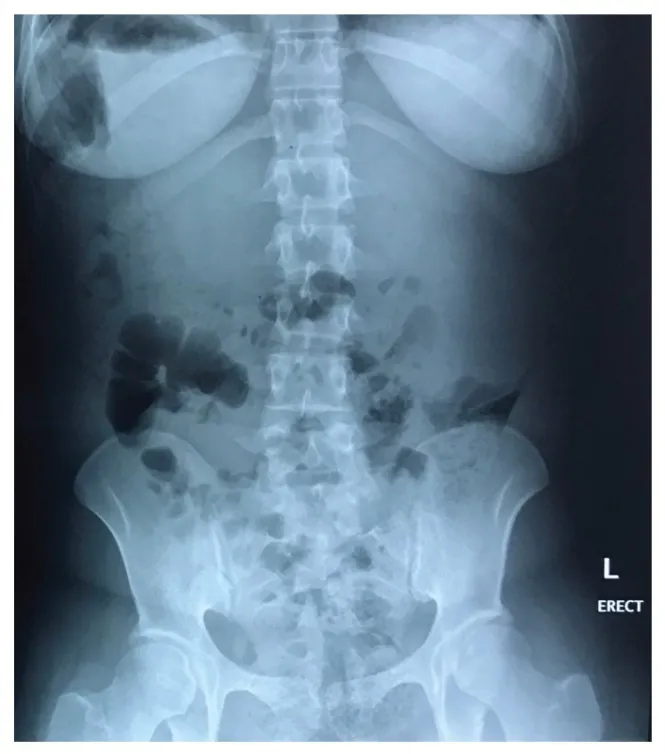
Erect abdominal radiograph demonstrating fullness of bilateral renal fossae with obscuration of the psoas outline suggestive of renal masses. Associated mass effect evidenced by inferior displacement of adjacent bowel loops.
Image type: radiology (x_ray)